What modifications can be observed between these two pictures?
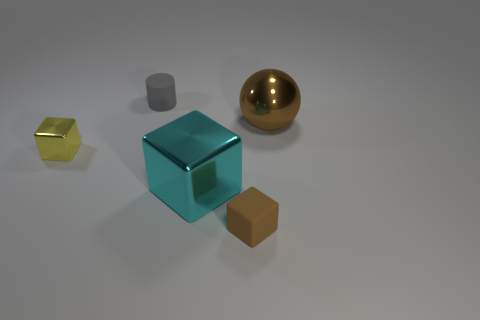
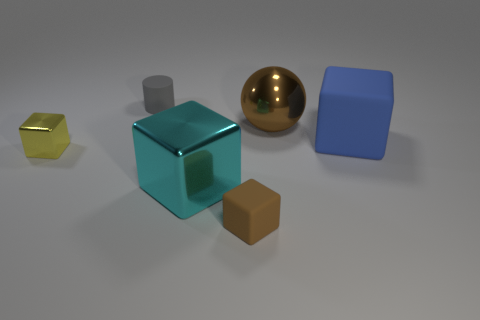
the large rubber cube has appeared
the blue thing has been added
the blue cube has appeared
the blue rubber block has been added
the blue cube has appeared
the big blue rubber block that is behind the cyan object has appeared
the big blue rubber cube that is on the right side of the sphere has been added
the large blue matte cube on the right side of the brown matte block has been added
the large blue rubber cube that is behind the yellow cube has been newly placed